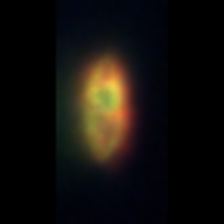
Taxon: Heterocapsa
Group: Dinoflagellates